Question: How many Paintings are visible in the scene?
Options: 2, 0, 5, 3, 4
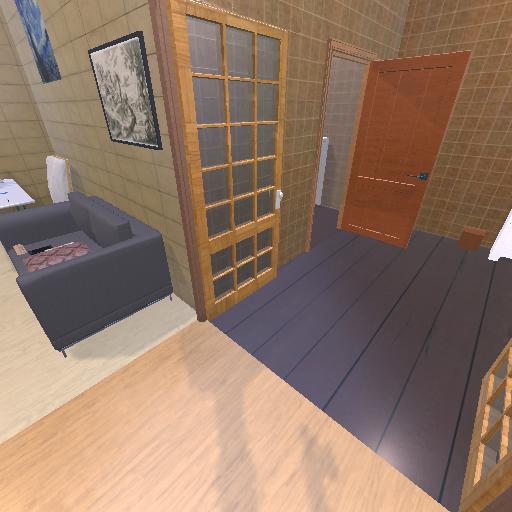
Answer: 2